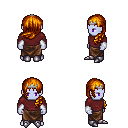
a pixel art fantasy rpg character, male body template, dark elf, purple skin, maroon long-sleeve shirt, robe skirt, dark blonde left-swept hairstyle, silver tiara, white cloth bracers, metal boots, four views (front, back, left, right), 2x2 character sprite sheet, small pixel art, hard edges, no anti-aliasing